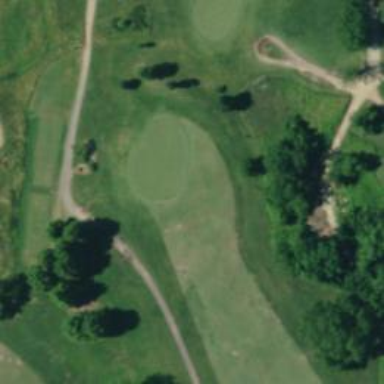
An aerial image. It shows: View of golf hole.